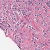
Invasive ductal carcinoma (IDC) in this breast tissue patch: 1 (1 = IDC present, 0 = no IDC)